Interaction volume radius: 5 \u00c5
Interaction volume height: 20 \u00c5
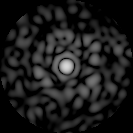
Disorder parameter: 0.8533